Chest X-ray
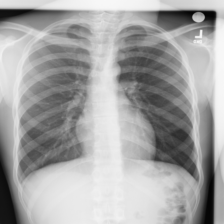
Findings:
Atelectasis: negative
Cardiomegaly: negative
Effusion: negative
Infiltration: negative
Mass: negative
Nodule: negative
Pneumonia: negative
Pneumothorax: negative
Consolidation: negative
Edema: negative
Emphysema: negative
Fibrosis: negative
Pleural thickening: negative
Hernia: negative